The picture encodes a bearing's raw vibration samples as pixel intensities in a 2-D grid. Diagnose the bearing from this image, choosing from: normal, inner_race, outer_race, ball.
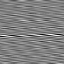
Answer: outer_race